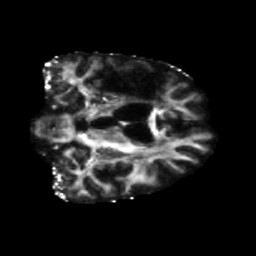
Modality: FA
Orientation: coronal
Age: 64
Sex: female
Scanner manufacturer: siemens
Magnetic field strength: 3 T
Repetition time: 5.47 s
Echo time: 0.0854 s